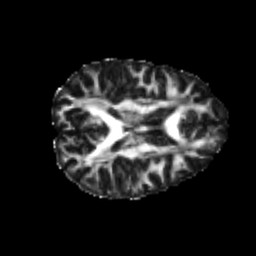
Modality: FA
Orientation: axial
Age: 22
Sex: female
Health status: healthy
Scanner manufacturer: philips
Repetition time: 7.389 s
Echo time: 0.08599 s